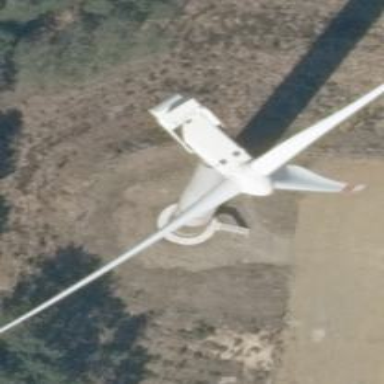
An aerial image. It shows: Wind power generator utilizing wind turbines.